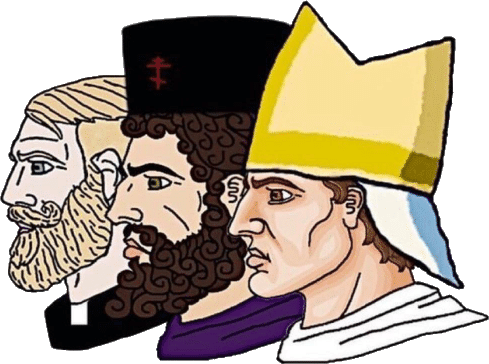
Label: 4_Yes_Chad